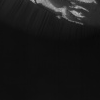
Atmospheric dust classification: not_dusty